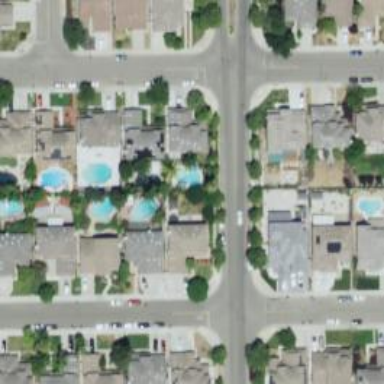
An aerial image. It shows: Outdoor inground swimming pool in leisure land.